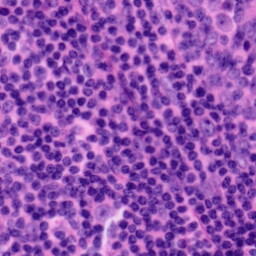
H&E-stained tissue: Tonsil